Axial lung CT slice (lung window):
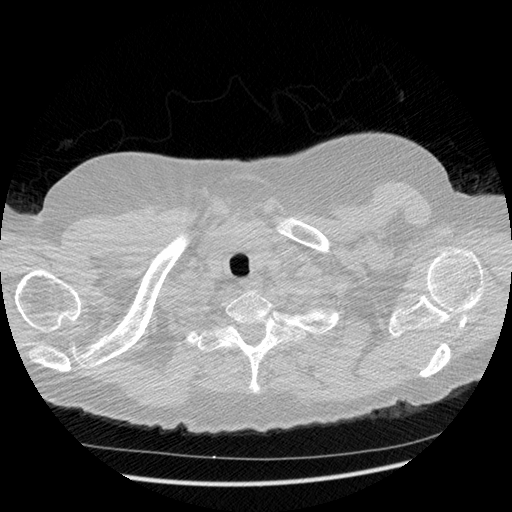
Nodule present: no